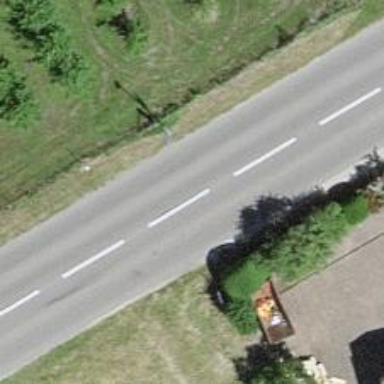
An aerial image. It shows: Secondary road with asphalt surface.